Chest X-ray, AP view. Patient: 22 years old, sex M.
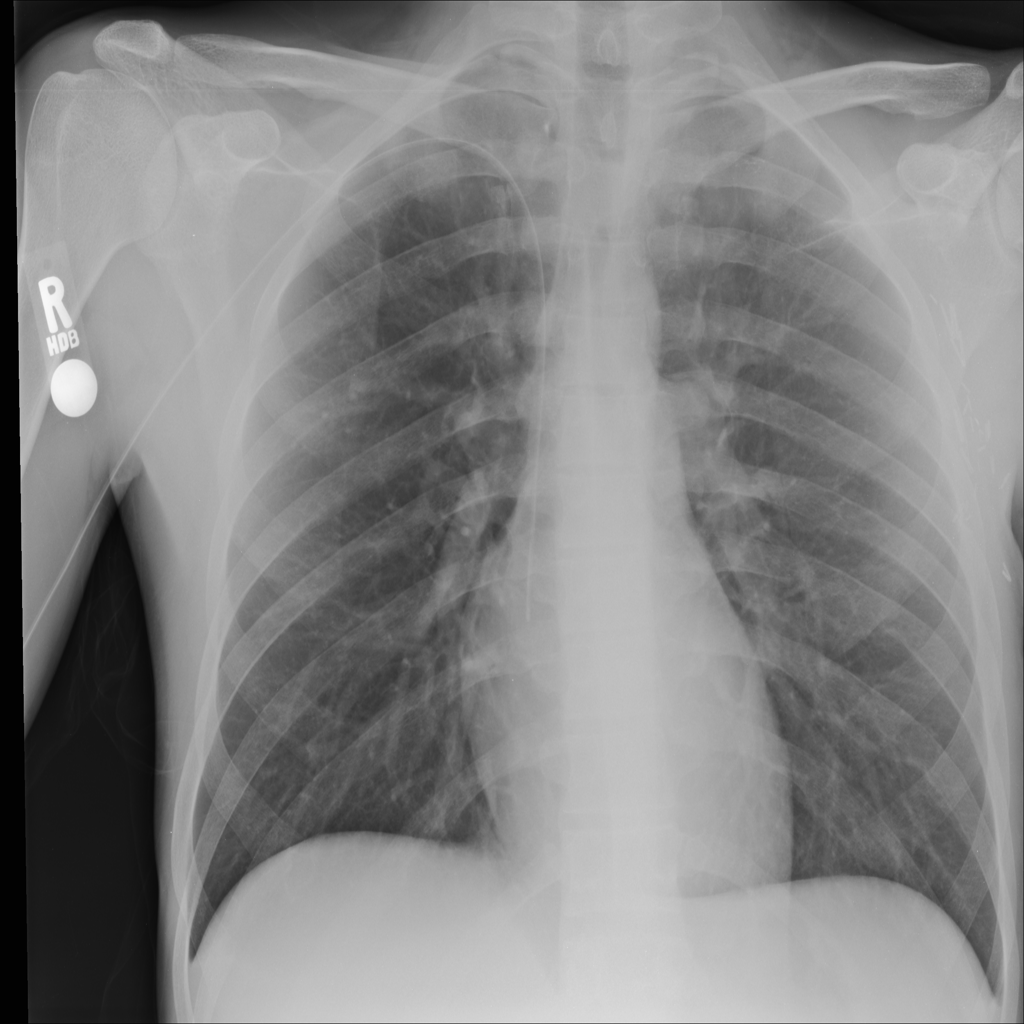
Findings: No Finding